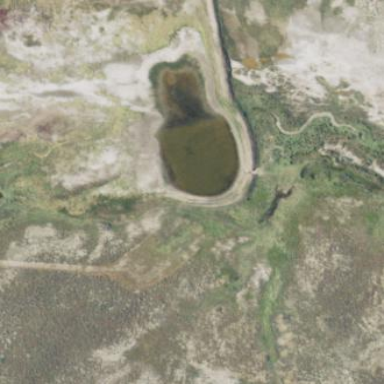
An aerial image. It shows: Reservoir.